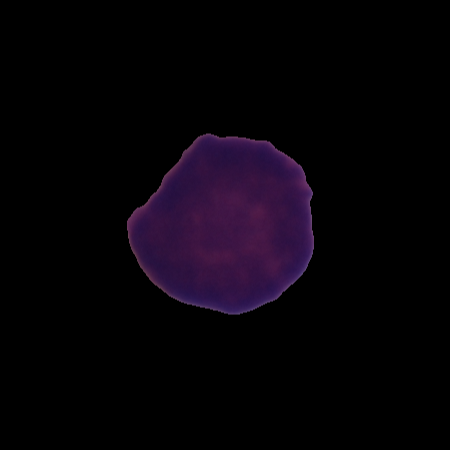
Label: healthy